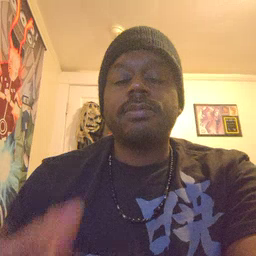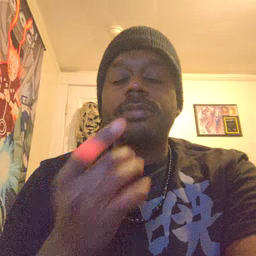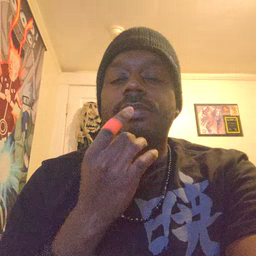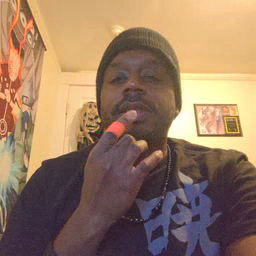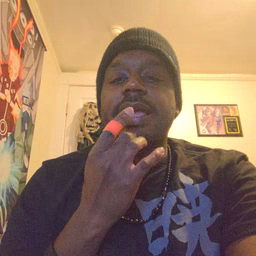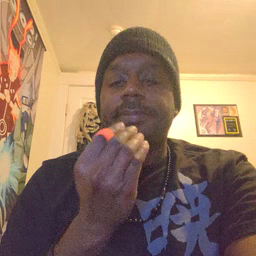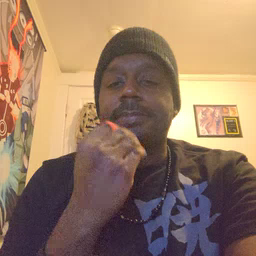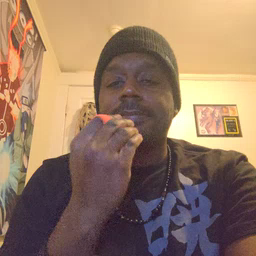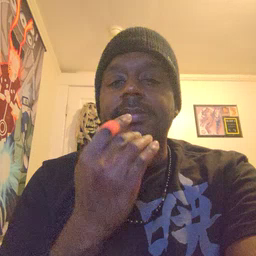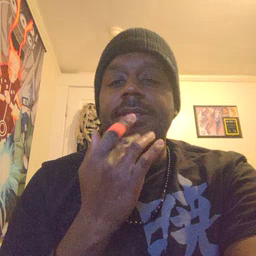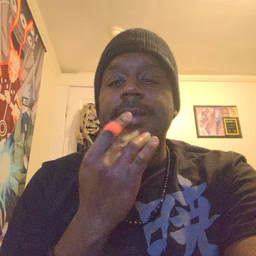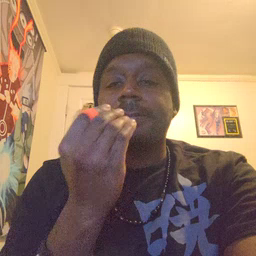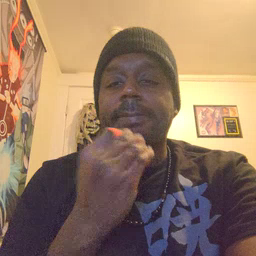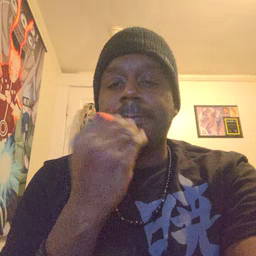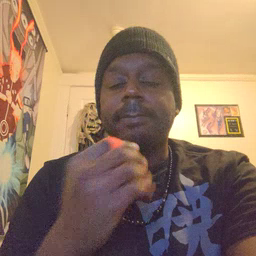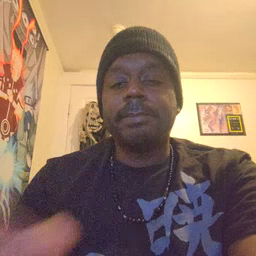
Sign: snack